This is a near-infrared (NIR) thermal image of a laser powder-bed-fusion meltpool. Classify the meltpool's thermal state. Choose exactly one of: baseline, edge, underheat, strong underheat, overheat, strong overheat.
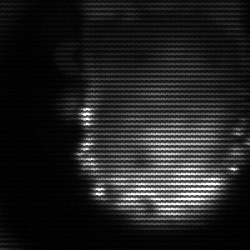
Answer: baseline